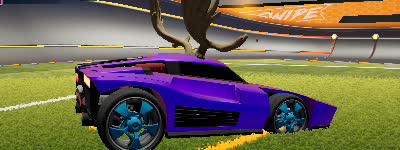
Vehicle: breakout